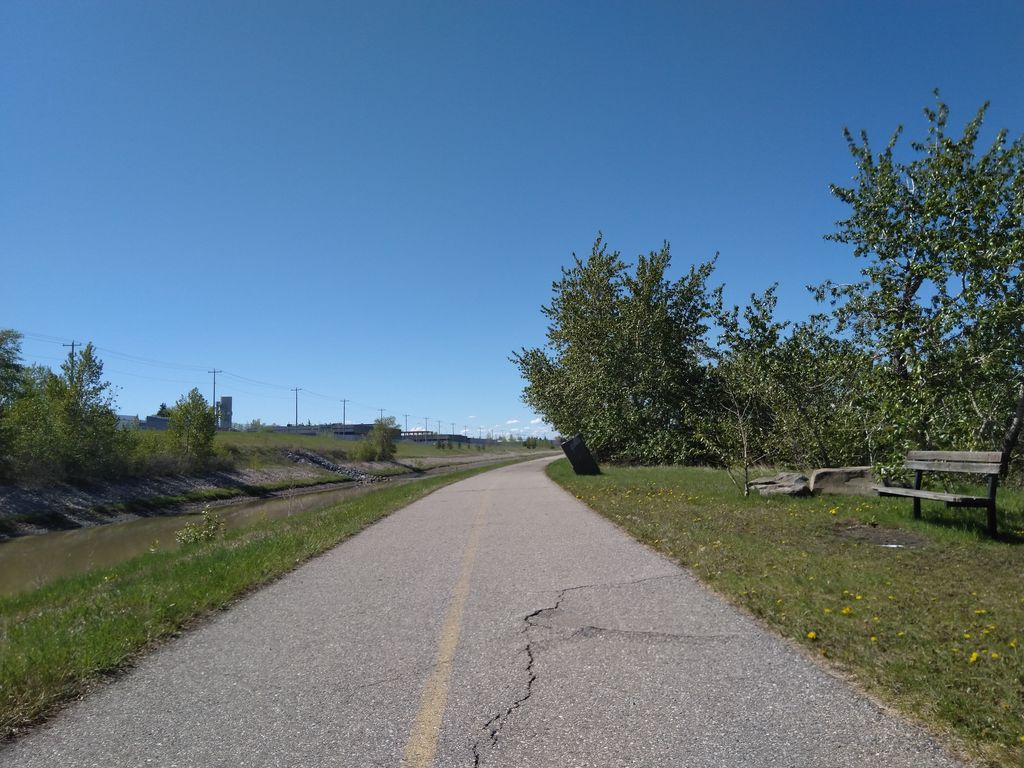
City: calgary